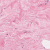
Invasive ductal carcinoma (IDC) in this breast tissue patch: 0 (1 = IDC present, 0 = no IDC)